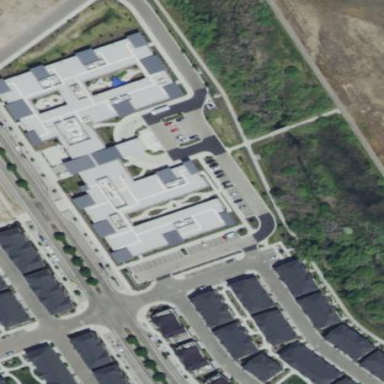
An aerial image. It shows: Building.